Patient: sex F, age 60
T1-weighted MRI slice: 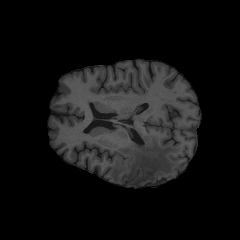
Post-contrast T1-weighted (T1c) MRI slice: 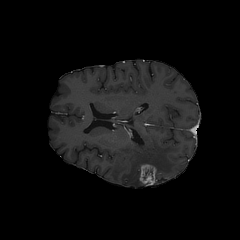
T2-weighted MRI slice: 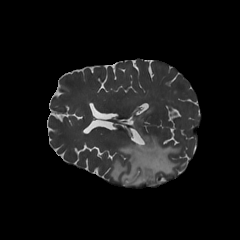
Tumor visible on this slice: yes
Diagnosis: Glioblastoma, IDH-wildtype
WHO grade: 4